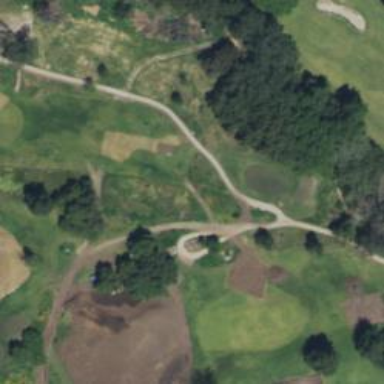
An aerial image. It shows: Footway that also serves as golf cart path.